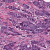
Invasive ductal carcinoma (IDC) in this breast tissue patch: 1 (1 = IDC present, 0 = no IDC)